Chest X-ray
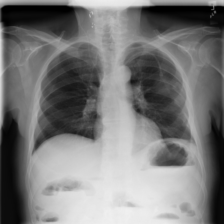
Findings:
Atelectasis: negative
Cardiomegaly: negative
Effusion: negative
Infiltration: negative
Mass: negative
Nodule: negative
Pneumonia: negative
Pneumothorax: negative
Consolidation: negative
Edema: negative
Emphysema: negative
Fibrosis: negative
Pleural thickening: negative
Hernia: negative